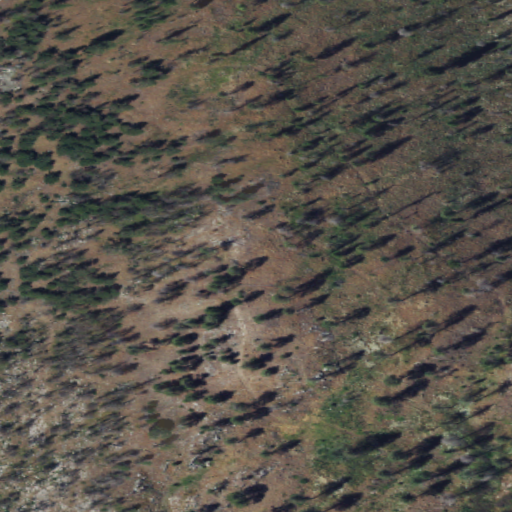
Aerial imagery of ridge(s) in Washington named Neville Ridge containing grassland, evergreen forest, and shrub